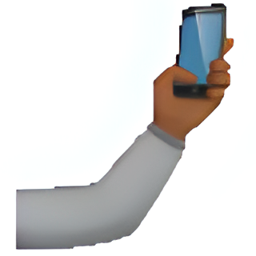
Name: selfie
Emoji: 🤳🏾
Group: People & Body
Sub-group: hand-prop